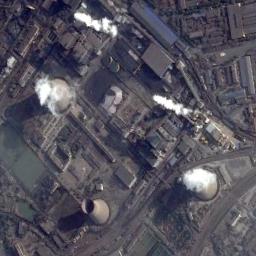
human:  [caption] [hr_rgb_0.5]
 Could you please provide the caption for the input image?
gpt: Here are three thermal power stations that are smoking, two of which are larger than the other one .

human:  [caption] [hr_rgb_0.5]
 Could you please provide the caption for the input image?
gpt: There are neatly planned plants and equipment in the thermal power station  There are three cooling towers, two are steaming, and two chimneys are smoking .

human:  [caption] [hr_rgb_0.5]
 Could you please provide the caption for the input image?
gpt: The thermal power station is next to some buildings with white mist above .

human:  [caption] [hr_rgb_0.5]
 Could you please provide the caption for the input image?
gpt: Some buildings of different shapes and sizes are beside the thermal power station .

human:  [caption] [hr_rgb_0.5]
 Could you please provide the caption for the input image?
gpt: There are many buildings and some chimneys on the thermal power station .